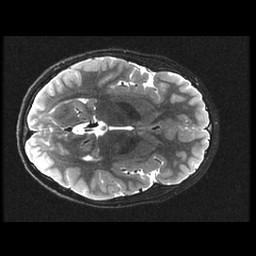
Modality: T2w
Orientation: axial
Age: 11
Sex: female
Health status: ill
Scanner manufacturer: ge
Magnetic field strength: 3 T
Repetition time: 7.5 s
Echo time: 0.1015 s